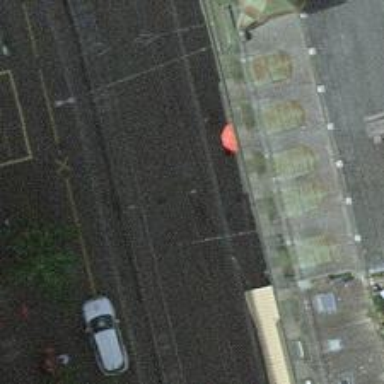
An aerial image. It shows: Tram stop with public transport stop position.